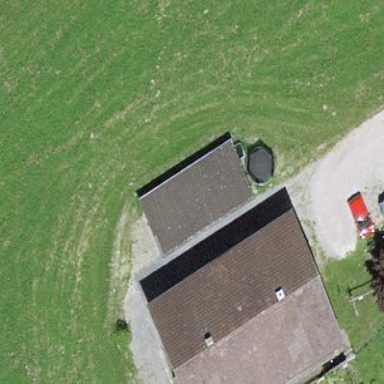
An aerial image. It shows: Barn.